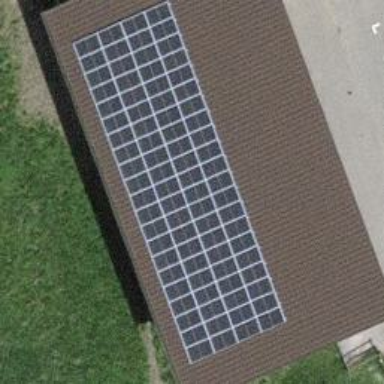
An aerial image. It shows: Solar photovoltaic panel generator.